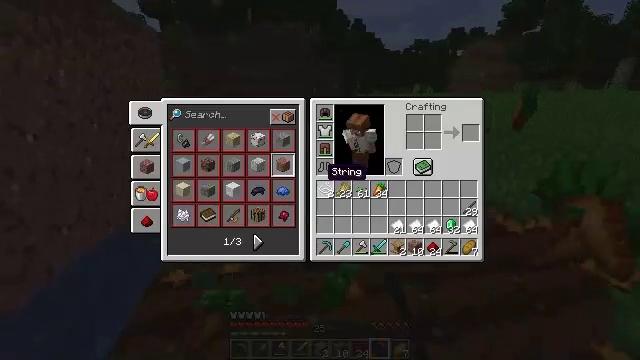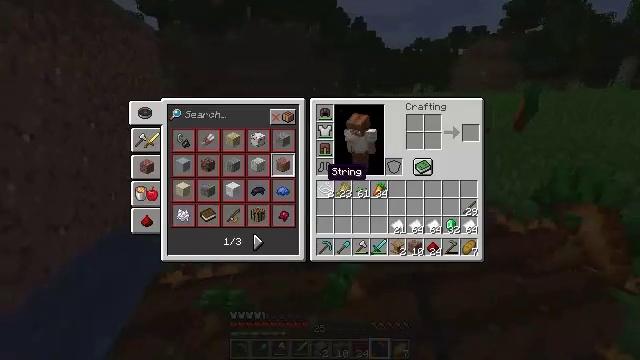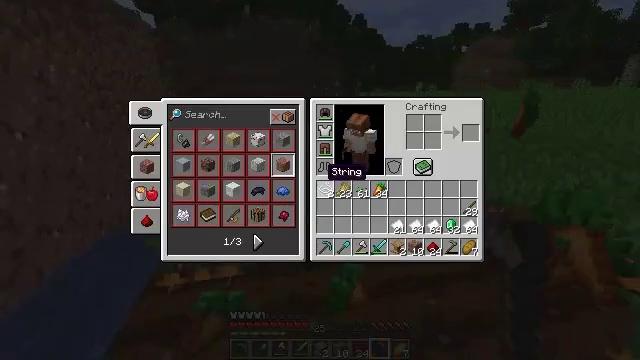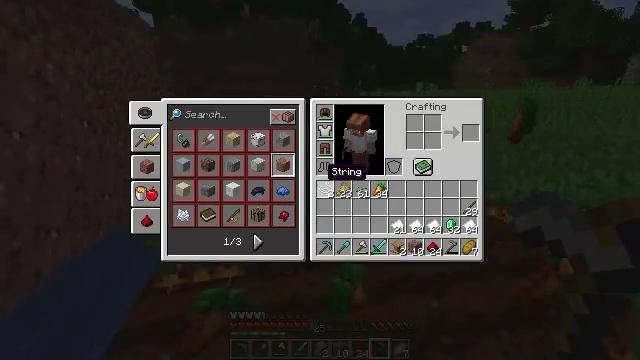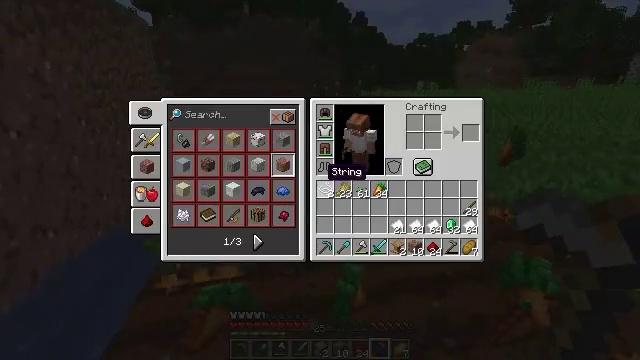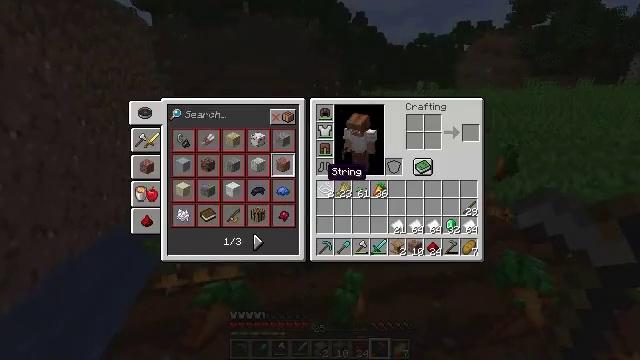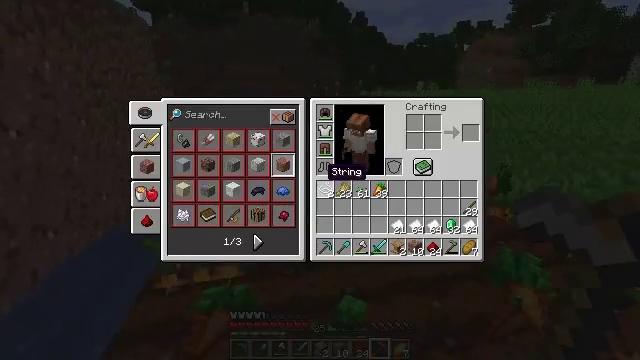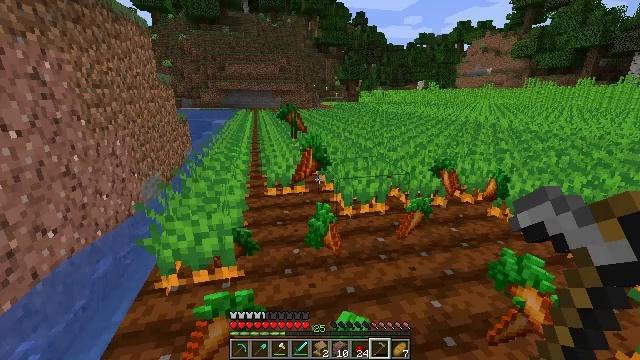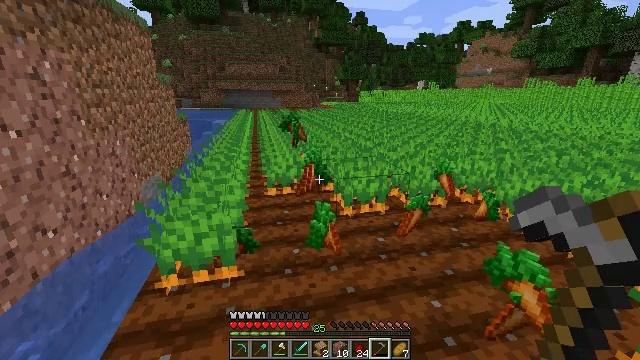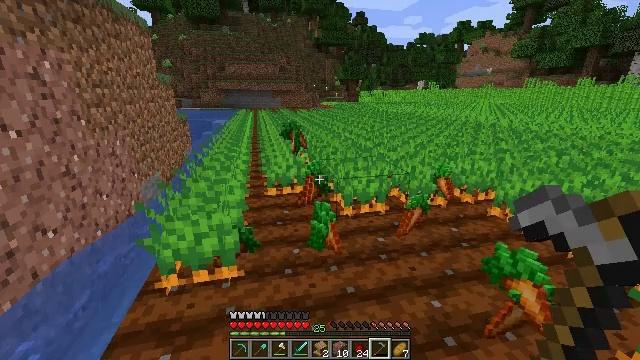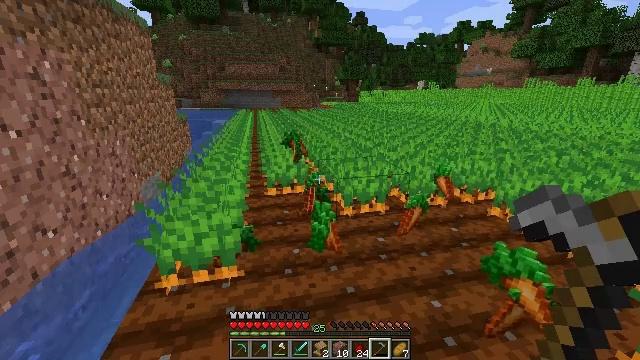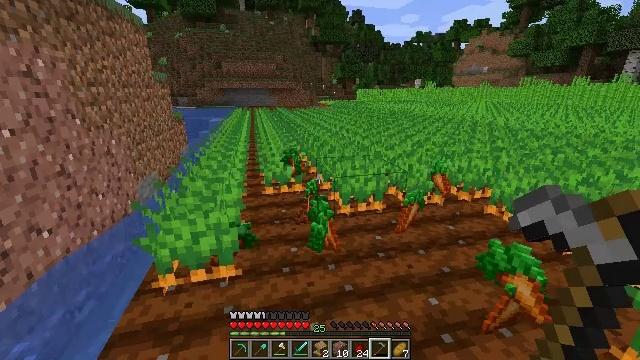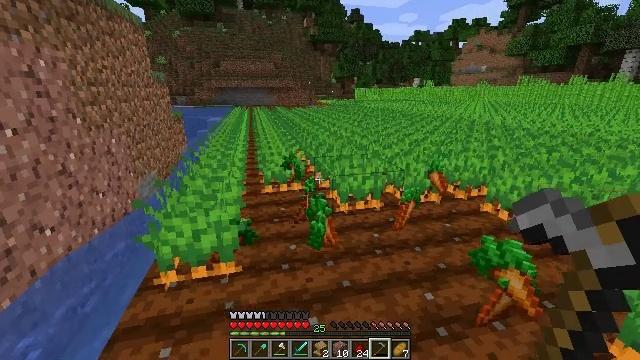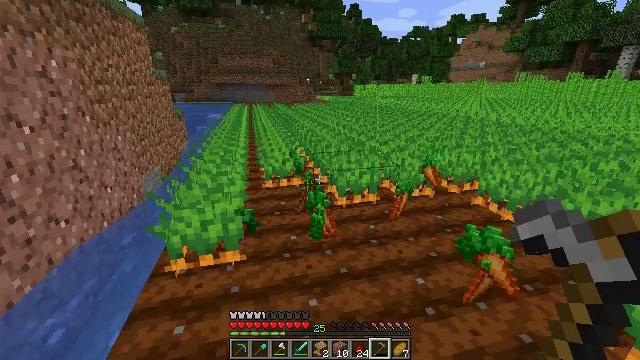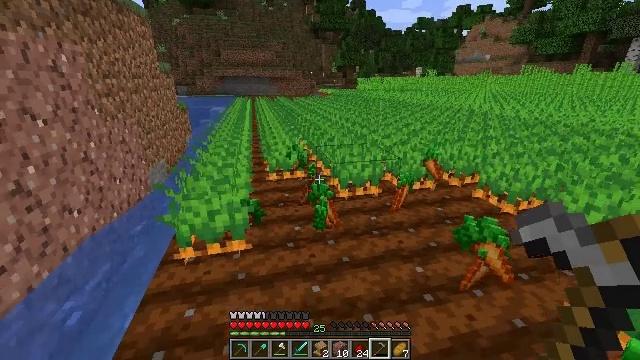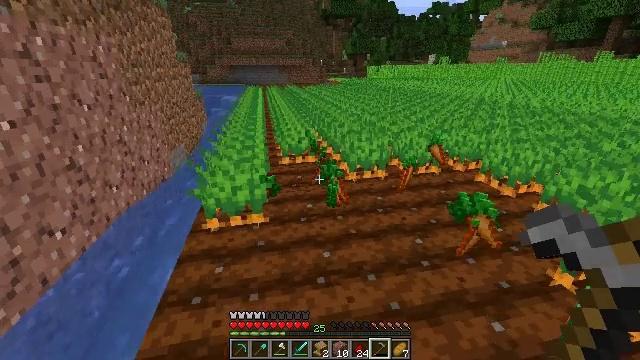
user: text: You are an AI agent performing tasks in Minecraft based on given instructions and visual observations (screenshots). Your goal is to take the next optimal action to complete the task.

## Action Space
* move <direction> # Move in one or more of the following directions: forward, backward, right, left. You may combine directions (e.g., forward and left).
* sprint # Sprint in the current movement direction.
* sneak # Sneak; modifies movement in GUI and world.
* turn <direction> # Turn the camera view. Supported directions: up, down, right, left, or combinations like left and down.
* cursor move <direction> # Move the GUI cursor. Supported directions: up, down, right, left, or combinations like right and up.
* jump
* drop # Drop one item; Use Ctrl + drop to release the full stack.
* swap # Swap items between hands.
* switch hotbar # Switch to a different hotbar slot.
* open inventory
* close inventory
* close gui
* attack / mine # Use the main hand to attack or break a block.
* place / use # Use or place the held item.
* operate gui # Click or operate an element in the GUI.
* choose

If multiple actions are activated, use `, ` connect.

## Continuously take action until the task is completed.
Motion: motion action
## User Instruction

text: Mine the fully grown carrots.
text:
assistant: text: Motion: no_op
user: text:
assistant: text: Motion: no_op
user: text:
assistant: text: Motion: no_op
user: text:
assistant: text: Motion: no_op
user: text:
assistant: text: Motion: no_op
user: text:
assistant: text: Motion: no_op
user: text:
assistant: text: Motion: no_op
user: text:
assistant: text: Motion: no_op
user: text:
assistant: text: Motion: no_op
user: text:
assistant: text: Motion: no_op
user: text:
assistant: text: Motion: no_op
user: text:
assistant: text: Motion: move back
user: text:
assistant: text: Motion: move back
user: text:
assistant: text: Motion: move back, turn down
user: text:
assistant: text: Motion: move back, turn left and down
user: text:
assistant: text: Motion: move back, turn left and down
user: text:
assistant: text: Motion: move back, turn left and down
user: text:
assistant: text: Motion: move back, turn left and down
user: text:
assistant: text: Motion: move back, turn left and down
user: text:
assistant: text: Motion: move back, turn left and down
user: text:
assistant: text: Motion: move back, turn left and down
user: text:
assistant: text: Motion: move back, turn left
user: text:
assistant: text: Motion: move back, turn left and down
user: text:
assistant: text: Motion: turn left
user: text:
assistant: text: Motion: no_op
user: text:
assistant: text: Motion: move forward, turn up, attack / mine
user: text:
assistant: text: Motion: move forward, turn up, attack / mine
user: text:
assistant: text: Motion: move forward, turn up, attack / mine
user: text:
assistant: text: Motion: move forward, turn up, attack / mine
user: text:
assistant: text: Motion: move forward, turn right and up, attack / mine